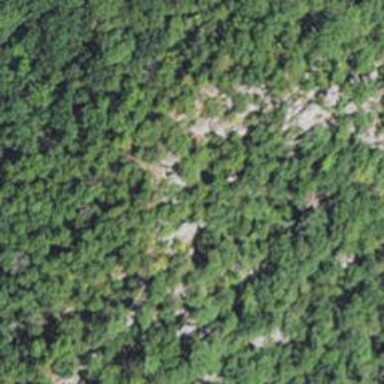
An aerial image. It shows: Crag for climbing.